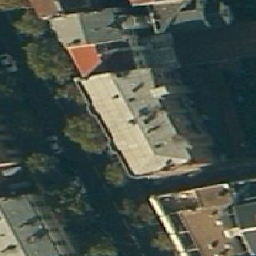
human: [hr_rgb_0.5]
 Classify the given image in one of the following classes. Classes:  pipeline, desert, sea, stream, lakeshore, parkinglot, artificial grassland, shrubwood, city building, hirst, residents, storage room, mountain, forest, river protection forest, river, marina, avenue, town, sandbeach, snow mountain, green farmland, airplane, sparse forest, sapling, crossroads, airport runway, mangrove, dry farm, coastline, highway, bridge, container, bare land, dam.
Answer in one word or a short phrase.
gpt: city building